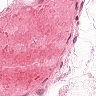
Metastatic tissue present: no